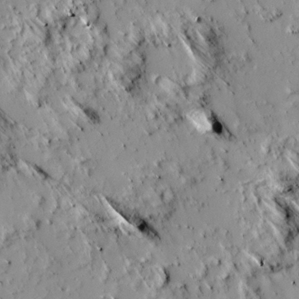
Label: non_frost